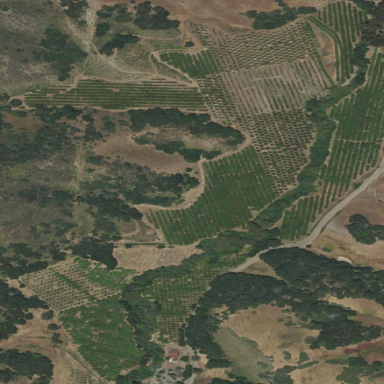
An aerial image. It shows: Orchard.